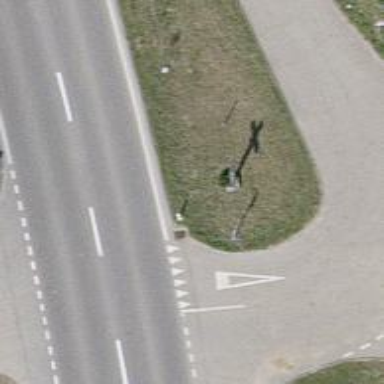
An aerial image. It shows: Wayside cross with historic significance.